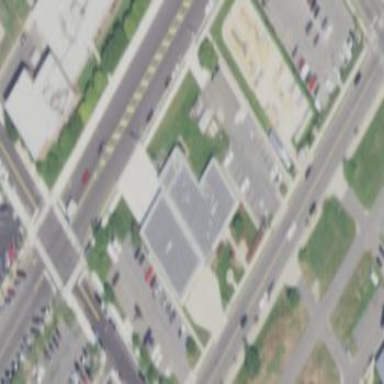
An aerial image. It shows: Public building which is fire station.